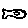
Label: fish